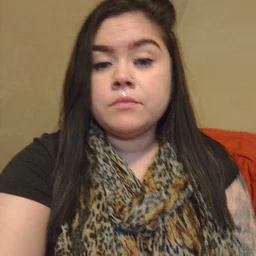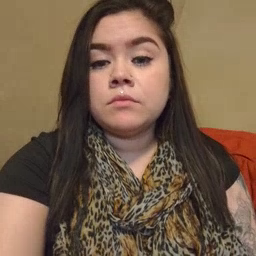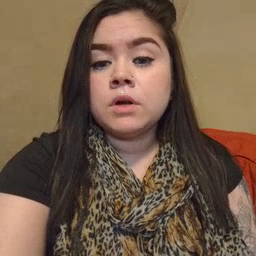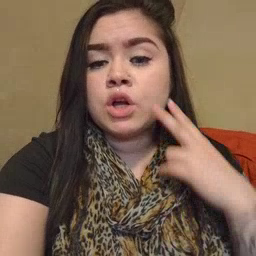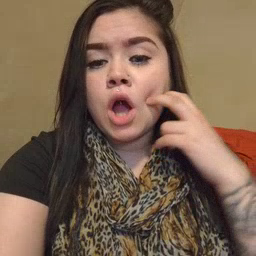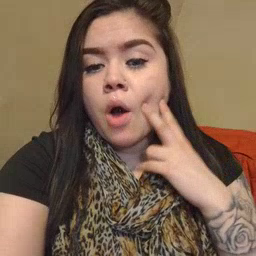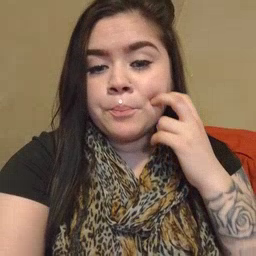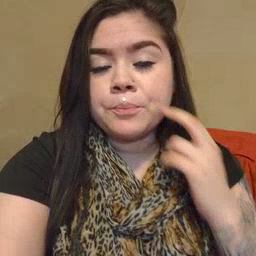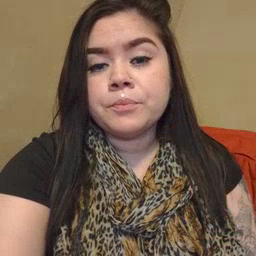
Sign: gum